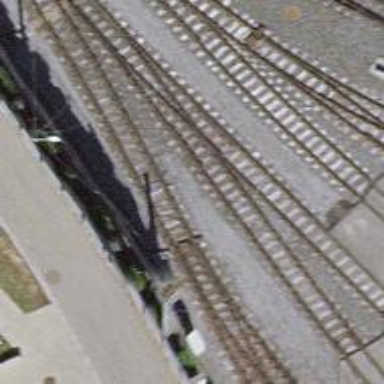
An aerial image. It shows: Narrow-gauge railway yard with electrified contact line.